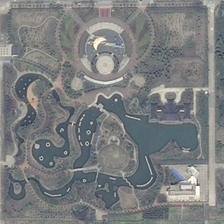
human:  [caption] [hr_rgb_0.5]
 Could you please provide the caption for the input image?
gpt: two roads and a river are around a square park with many small green trees and a irregular pond .

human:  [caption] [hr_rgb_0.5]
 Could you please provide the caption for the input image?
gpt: two roads and a river are around a square park with many small green trees and a irregular pond .

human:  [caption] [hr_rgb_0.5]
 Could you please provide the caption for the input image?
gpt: two roads and a river are around a square park with many small green trees and a irregular pond .

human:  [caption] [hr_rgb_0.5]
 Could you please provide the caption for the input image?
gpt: two roads and a river are around a square park with many small green trees and a irregular pond .

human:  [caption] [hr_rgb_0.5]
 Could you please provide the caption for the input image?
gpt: two roads and a river are around a square park with many small green trees and a irregular pond .